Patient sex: M
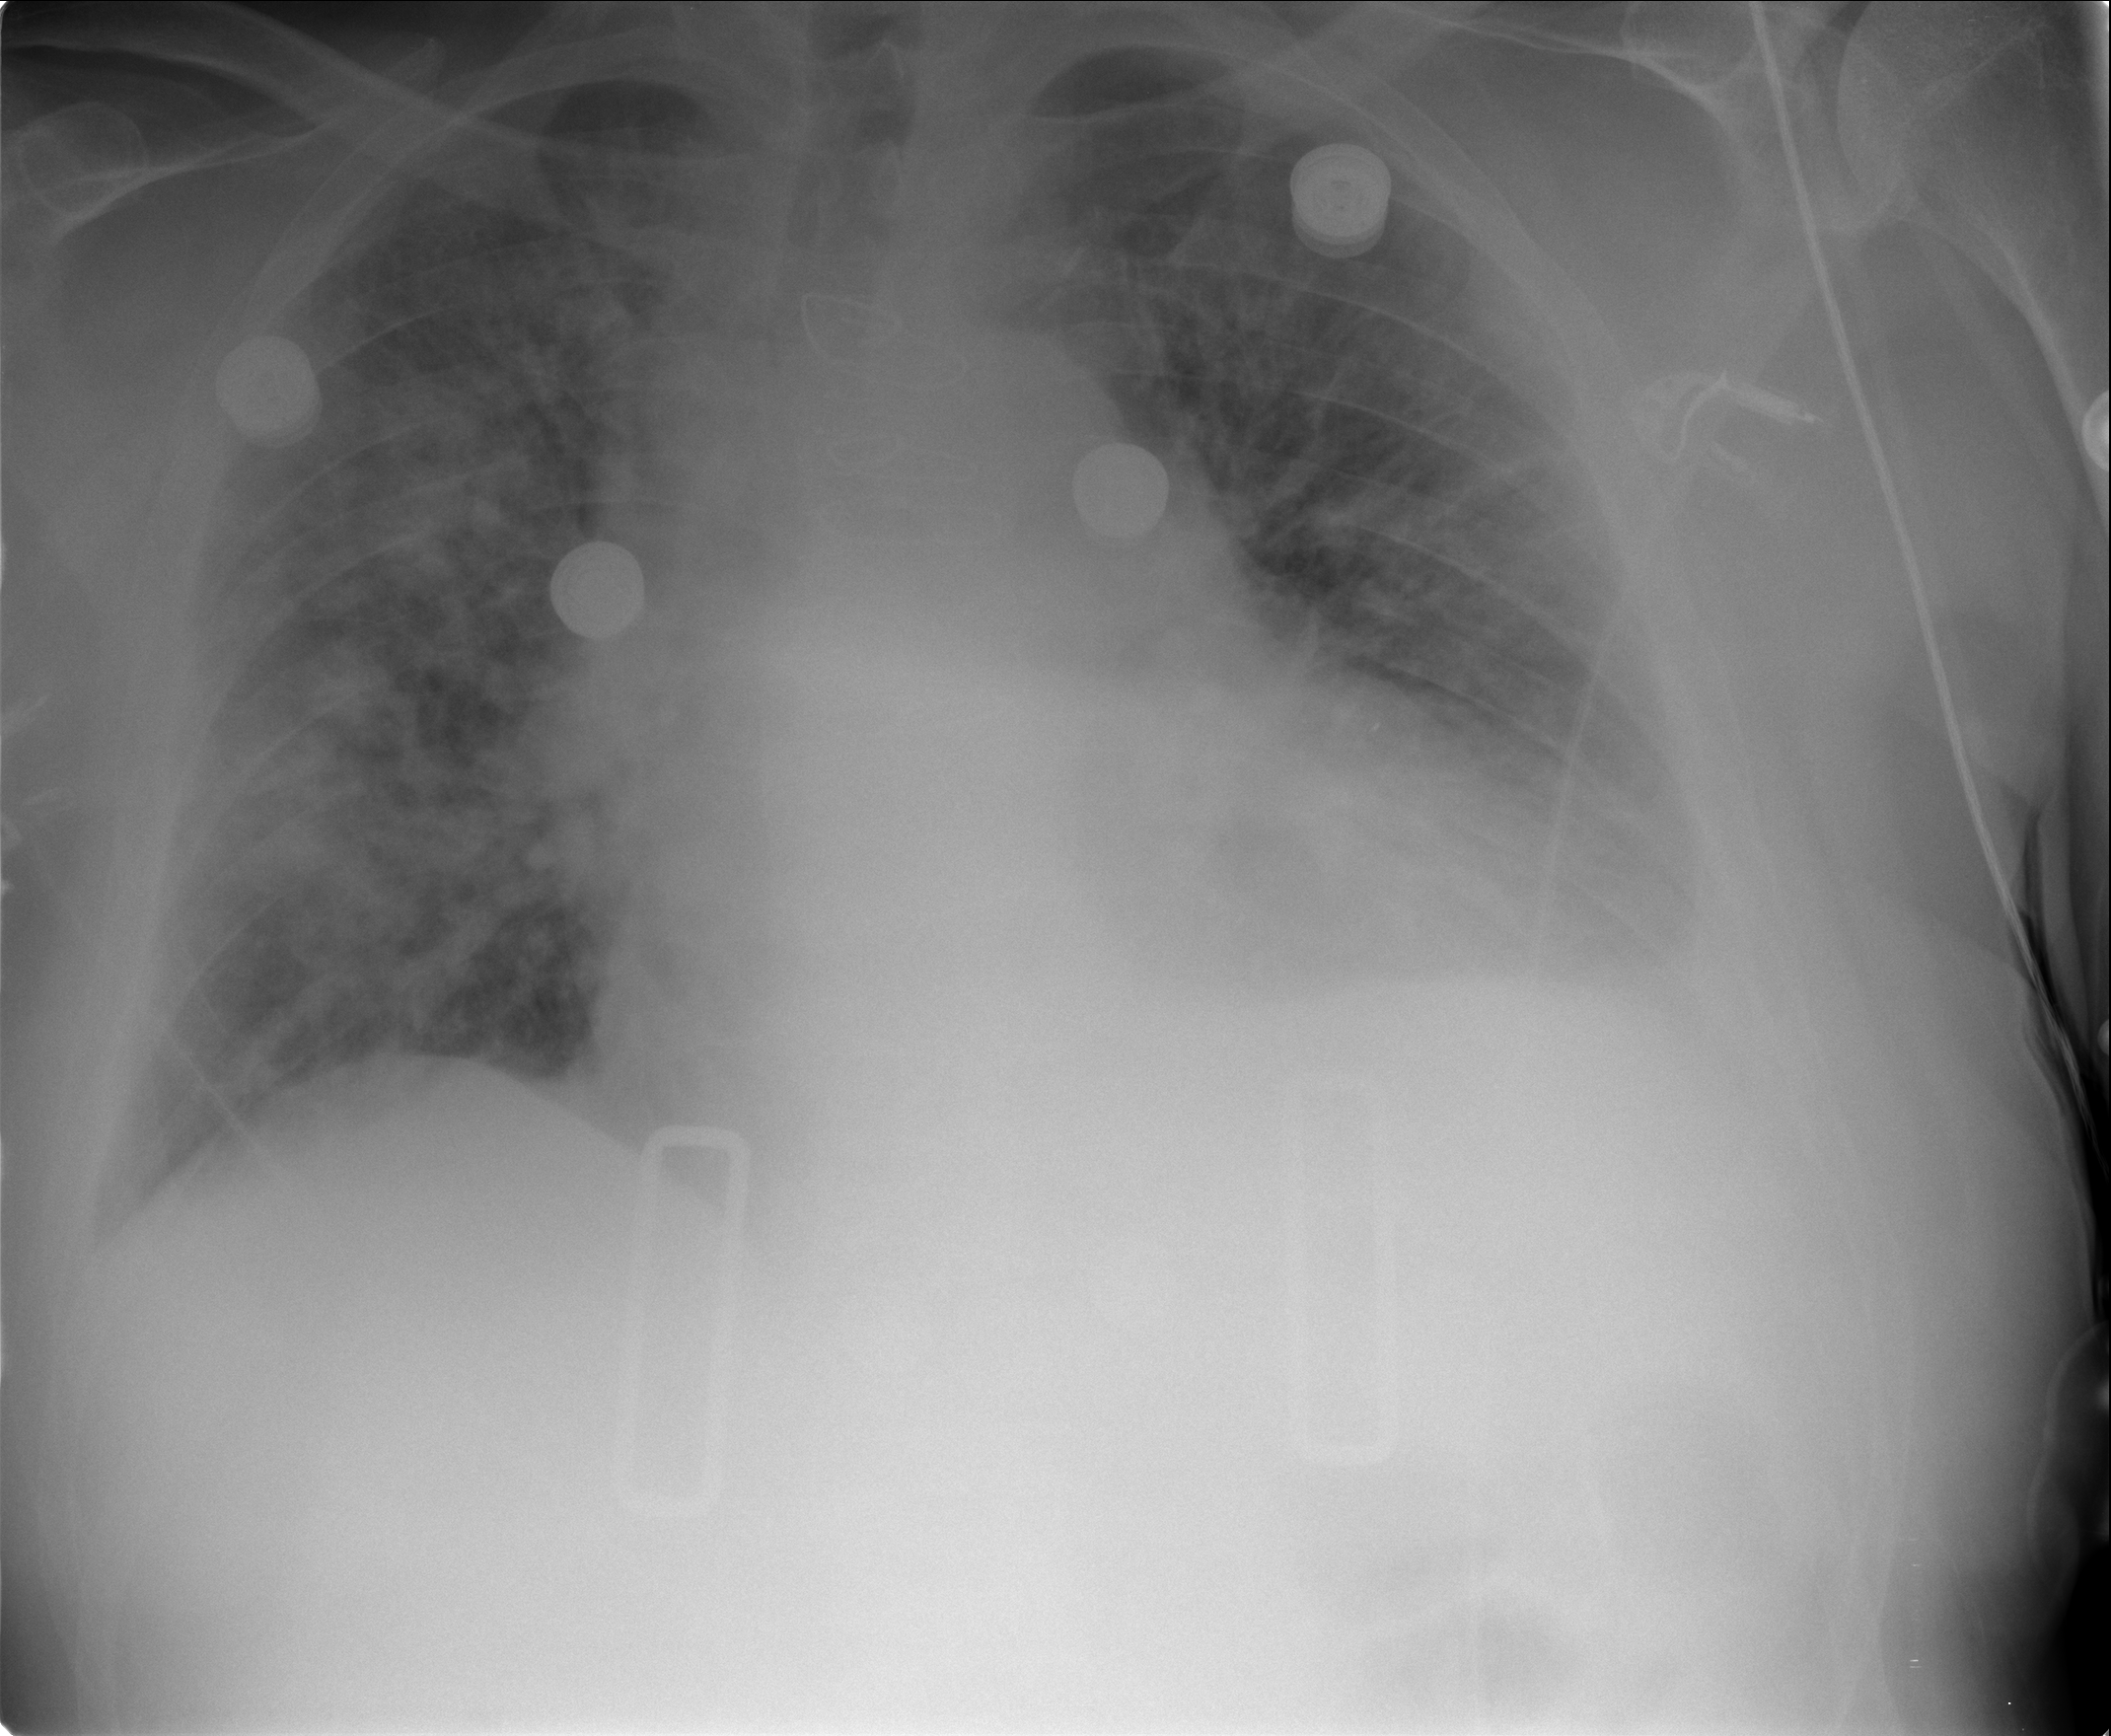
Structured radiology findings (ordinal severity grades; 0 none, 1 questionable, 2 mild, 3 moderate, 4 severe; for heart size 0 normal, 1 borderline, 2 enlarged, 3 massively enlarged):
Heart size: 2
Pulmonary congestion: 3
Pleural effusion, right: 1
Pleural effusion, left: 1
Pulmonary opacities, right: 3
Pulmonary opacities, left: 2
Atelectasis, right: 2
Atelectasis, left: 2